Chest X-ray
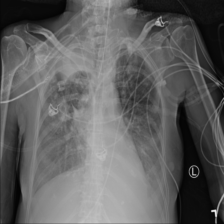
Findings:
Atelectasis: negative
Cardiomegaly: negative
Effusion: negative
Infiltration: negative
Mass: negative
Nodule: negative
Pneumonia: negative
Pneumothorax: negative
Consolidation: positive
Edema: negative
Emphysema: negative
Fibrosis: negative
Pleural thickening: negative
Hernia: negative